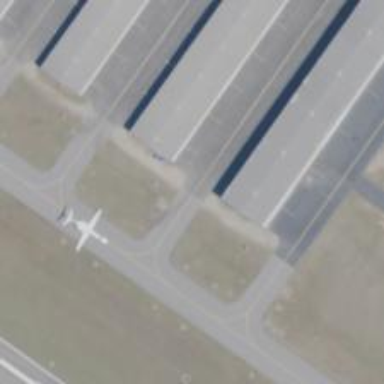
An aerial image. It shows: View of taxiway at the airport.